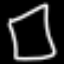
Label: square